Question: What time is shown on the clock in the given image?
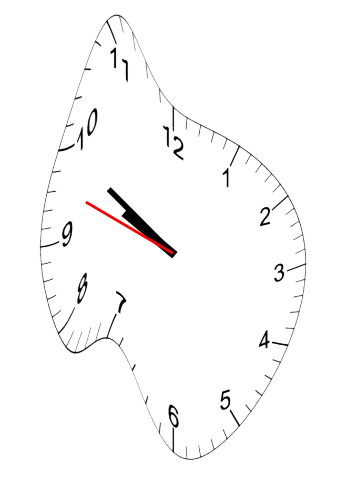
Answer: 09:49:48